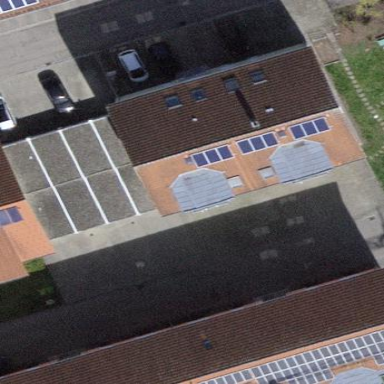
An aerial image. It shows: Group of garages.